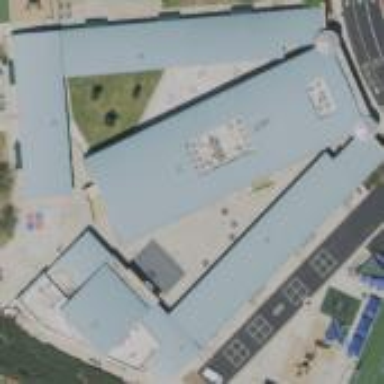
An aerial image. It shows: School building.